Field crop: maize
Growth stage: 1
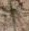
Species: salsola